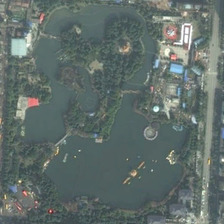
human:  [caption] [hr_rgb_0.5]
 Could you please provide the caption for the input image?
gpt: the green area is surrounded by houses and is sandwiched in the middle of the road .

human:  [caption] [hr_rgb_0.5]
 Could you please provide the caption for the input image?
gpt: some buildings are near a park with many green trees and a large pond .

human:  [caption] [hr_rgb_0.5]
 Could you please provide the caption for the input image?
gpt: the playground and lush trees are on the side of the road .

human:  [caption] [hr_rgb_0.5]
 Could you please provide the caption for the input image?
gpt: some buildings are near a park with many green trees and a large pond .

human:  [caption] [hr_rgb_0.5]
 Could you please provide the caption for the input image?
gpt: the playground and lush trees are on the side of the road .